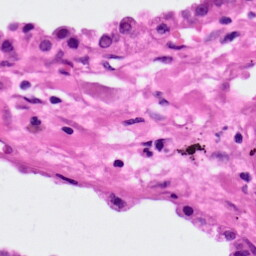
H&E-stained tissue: Lung